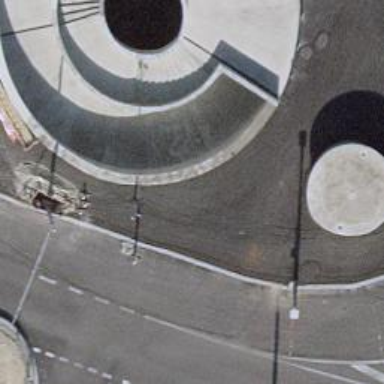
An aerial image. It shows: Footway on asphalt surface passing through tunnel.